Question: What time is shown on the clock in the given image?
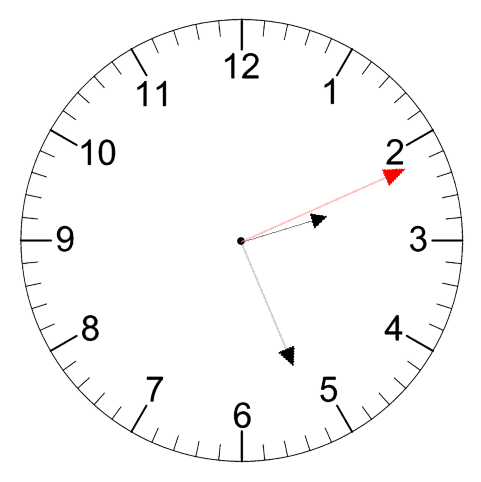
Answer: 02:26:11